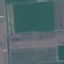
Land use / land cover class: AnnualCrop